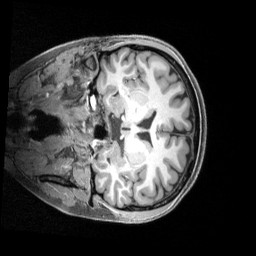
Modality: T1w
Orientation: coronal
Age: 32
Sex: female
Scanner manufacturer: siemens
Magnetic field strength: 3 T
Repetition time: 2.4 s
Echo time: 0.00219 s